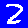
Digit: 2